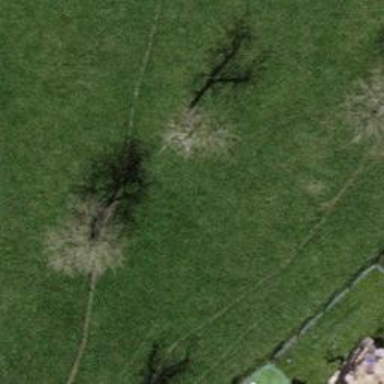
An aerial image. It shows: Single tag "natural: tree."